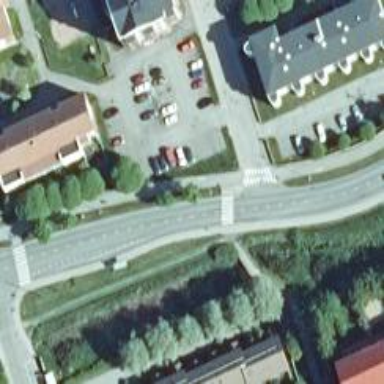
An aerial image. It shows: Cycleway.